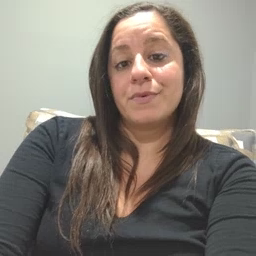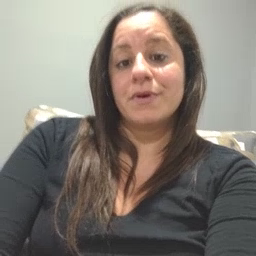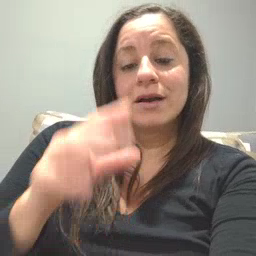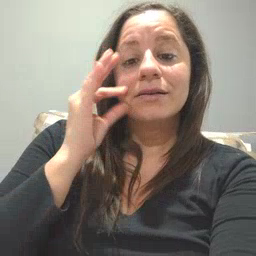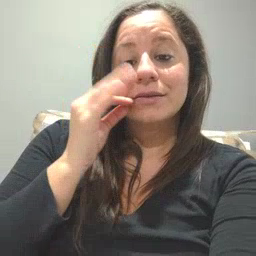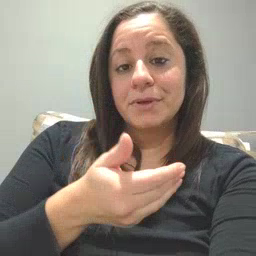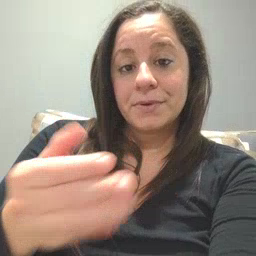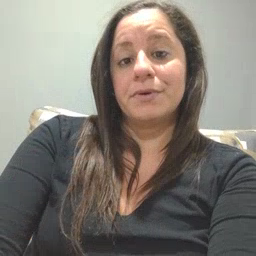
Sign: kitty